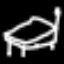
Label: bed